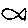
Label: fish